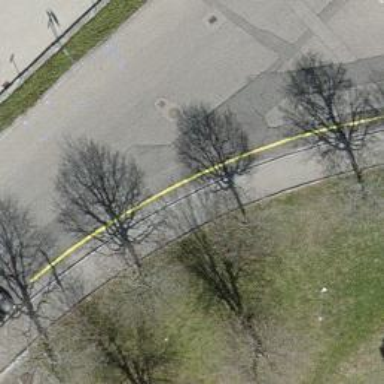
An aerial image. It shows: Asphalt sidewalk.